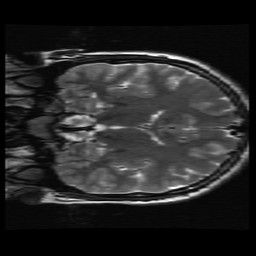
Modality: T2w
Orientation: coronal
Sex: male
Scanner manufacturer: ge
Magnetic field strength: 3 T
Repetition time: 5 s
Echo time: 0.1015 s